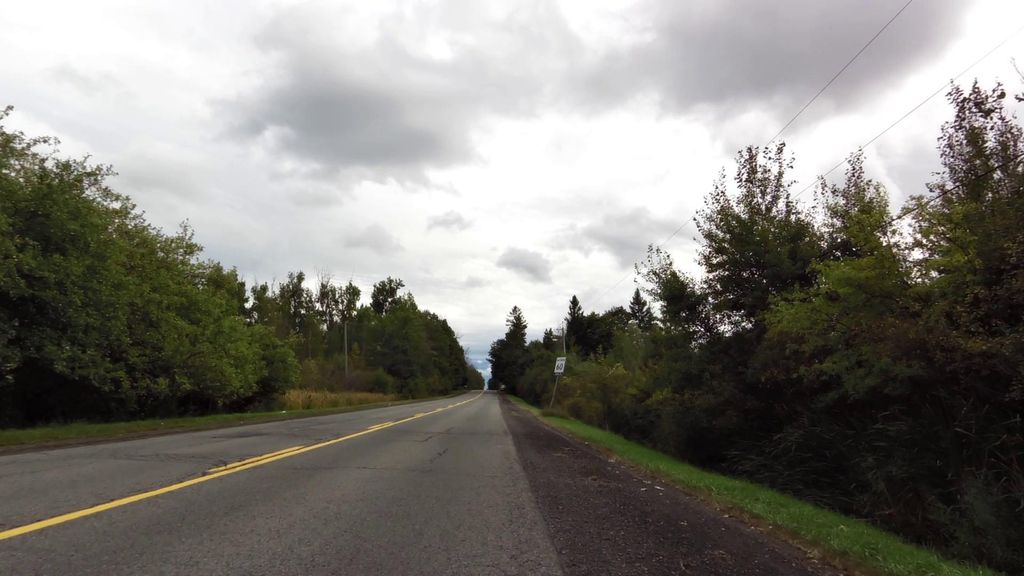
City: ottawa-gatineau